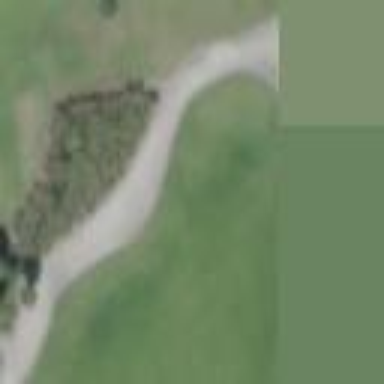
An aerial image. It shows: Sandy area is golf bunker.